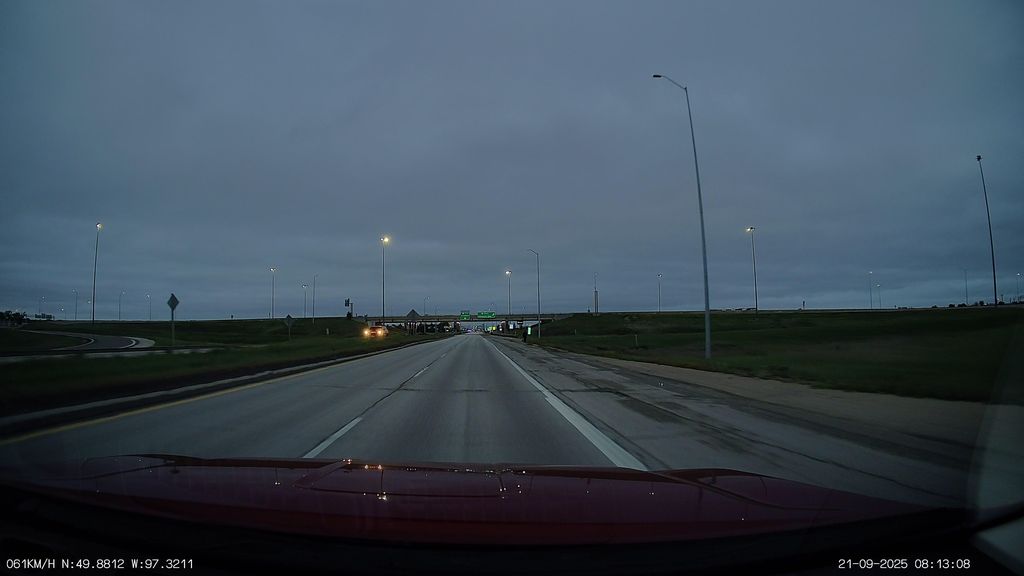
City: winnipeg